Field crop: maize
Growth stage: 2
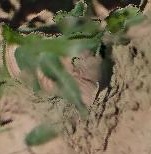
Species: maize